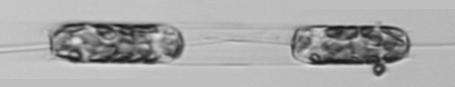
Label: Ditylum_brightwellii